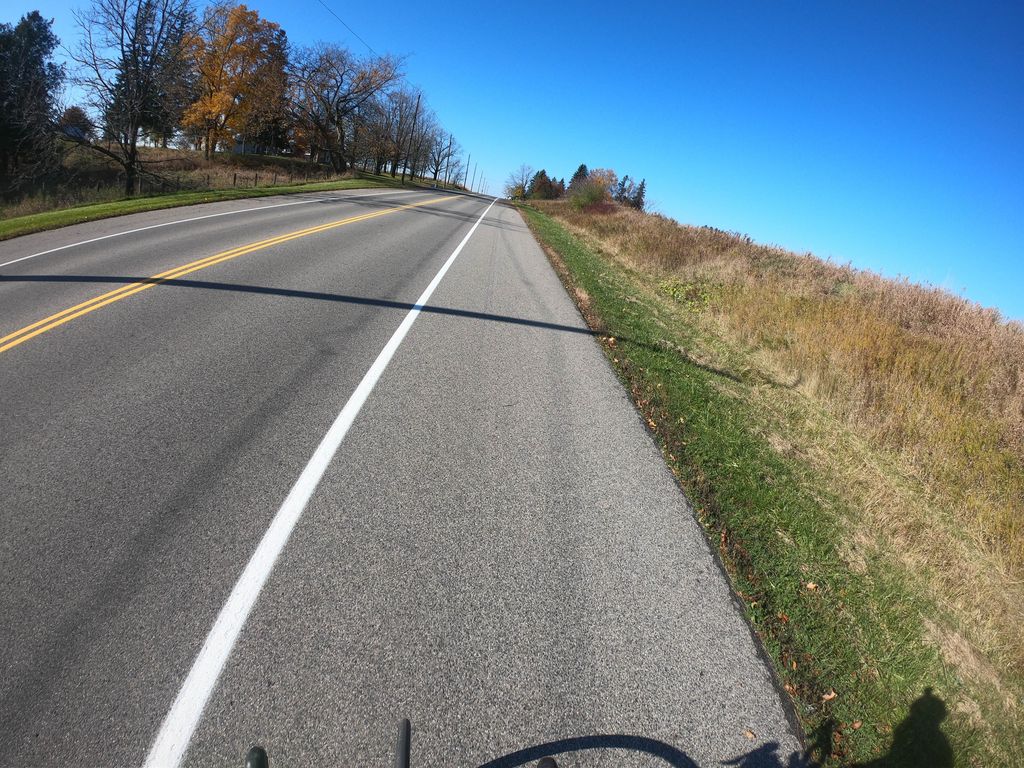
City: kitchener-waterloo